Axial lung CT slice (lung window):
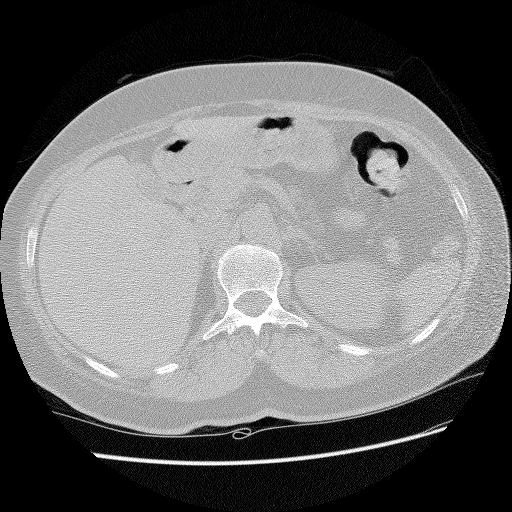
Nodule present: no